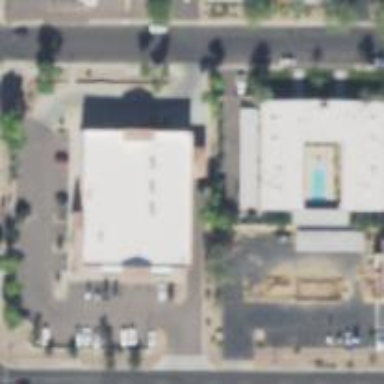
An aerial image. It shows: Pharmacy providing healthcare services.